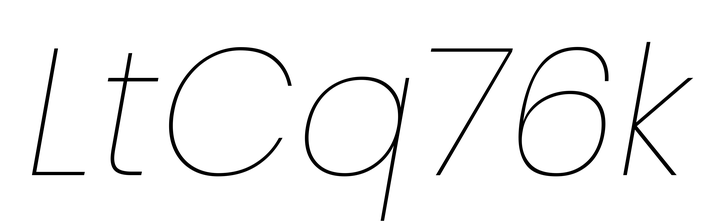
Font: Poppins-ThinItalic